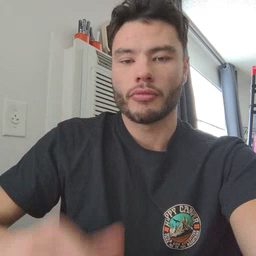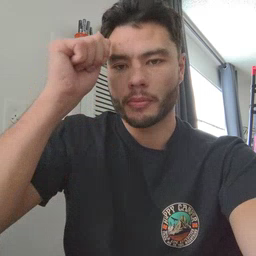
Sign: brother